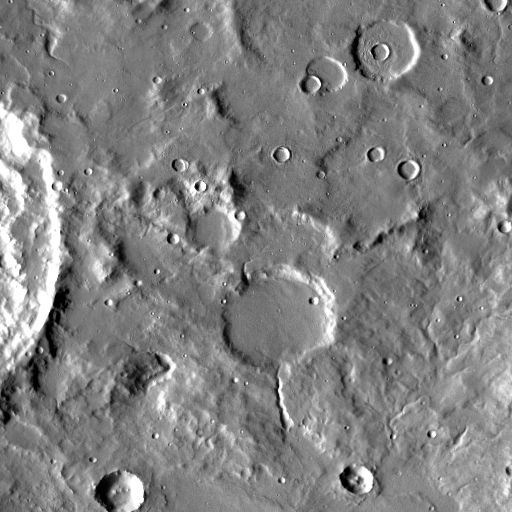
Crater classes present: Background, Other, Buried